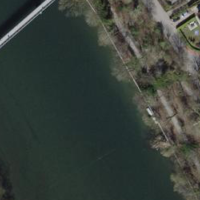
EUNIS habitat code: 15
Species observed at this site:
Carpinus betulus
Vincetoxicum hirundinaria